Interaction volume radius: 10 \u00c5
Interaction volume height: 30 \u00c5
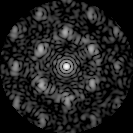
Disorder parameter: 0.5736